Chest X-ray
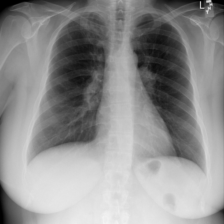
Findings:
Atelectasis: negative
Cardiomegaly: negative
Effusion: negative
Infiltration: positive
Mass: negative
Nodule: negative
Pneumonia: negative
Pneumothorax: negative
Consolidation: negative
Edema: negative
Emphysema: negative
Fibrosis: negative
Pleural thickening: negative
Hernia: negative